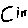
Label: circle